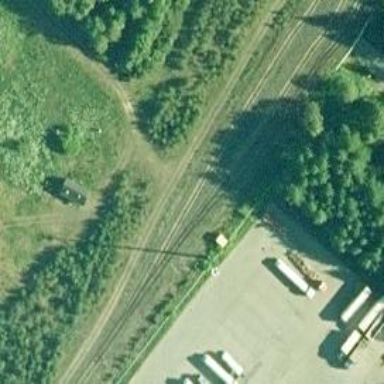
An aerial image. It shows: Railway yard used for servicing trains.